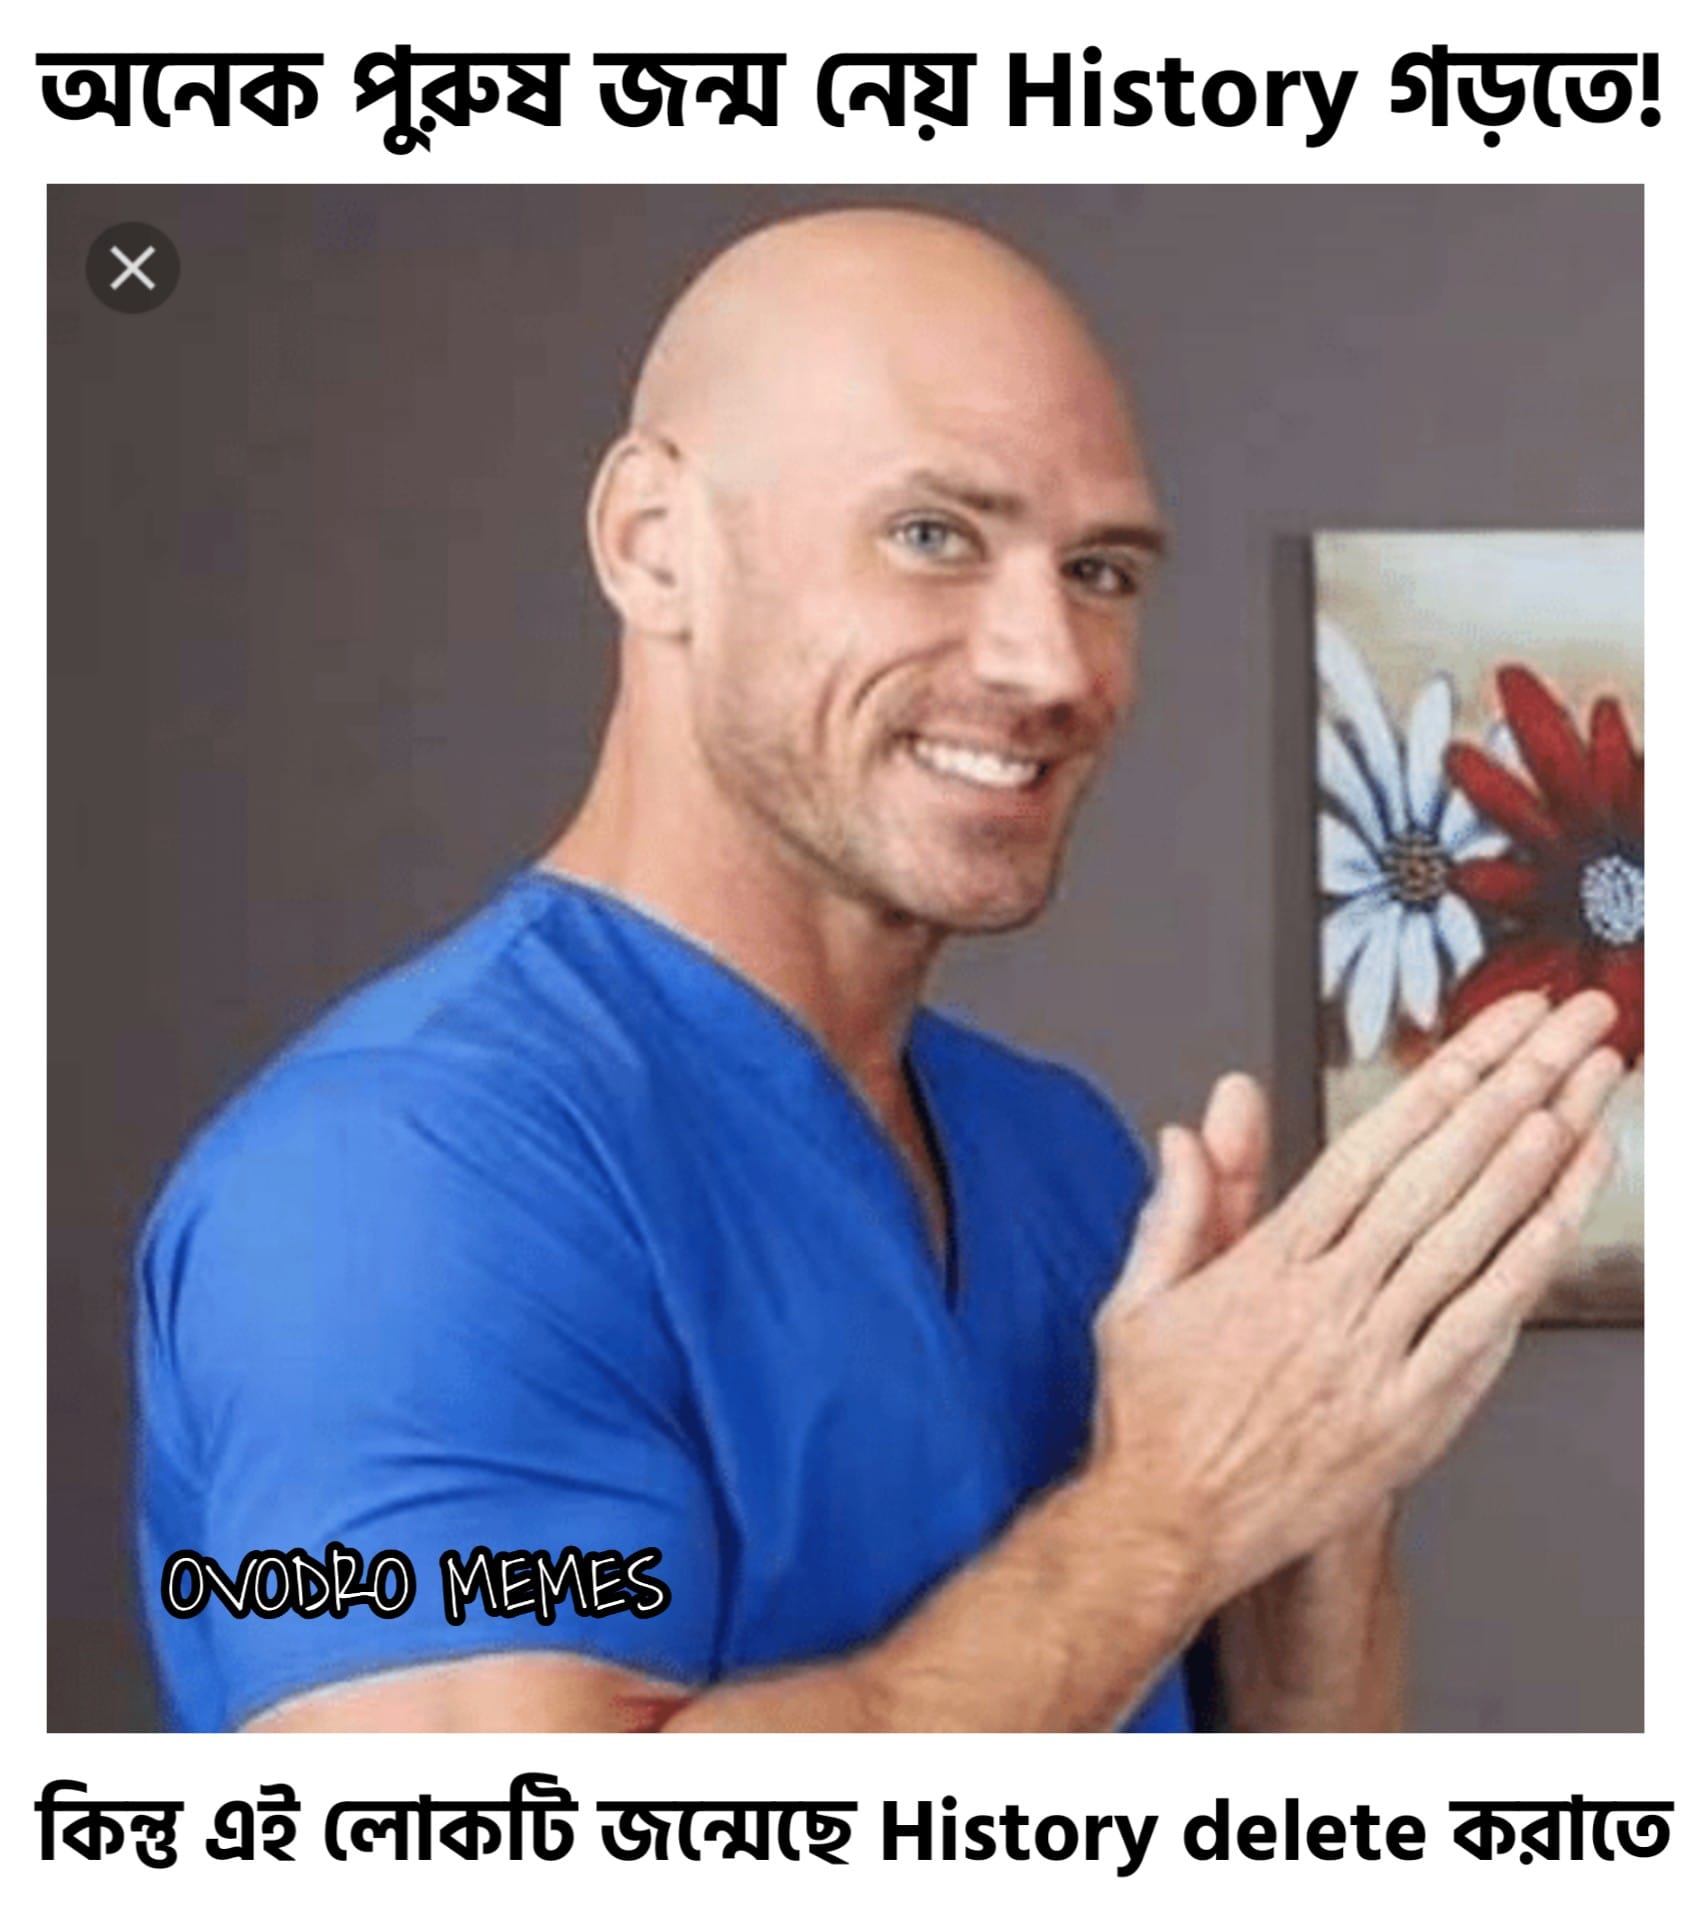
Caption: অনেক পুরুষ জন্ম নেয় History গড়তে    কিন্তু এই লোকটি জন্মেছে History delete করাতে
Label: non-hate